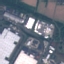
Land use / land cover class: Industrial